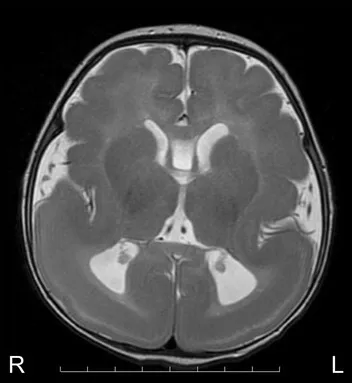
Brain MRI scan of a patient with an intragenic tandem duplication in the PAFAH1B1 gene. Axial T2-weighted brain image indicating the occurrence of predominant agyria in the posterior regions, and pachygyria in the anterior regions. The patient was diagnosed with grade 3 lissencephaly.
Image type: radiology (mri)